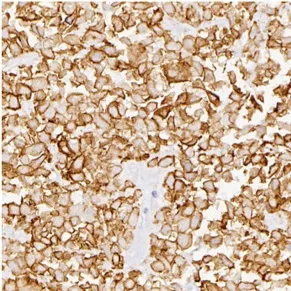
The Pathological findings of subcutaneous nodule on the right chest wall mass. Immunohistochemical analysis indicated that tumor cells were immunoreactive for HER2 (++,. EGFR.
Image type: pathology (immunostaining)